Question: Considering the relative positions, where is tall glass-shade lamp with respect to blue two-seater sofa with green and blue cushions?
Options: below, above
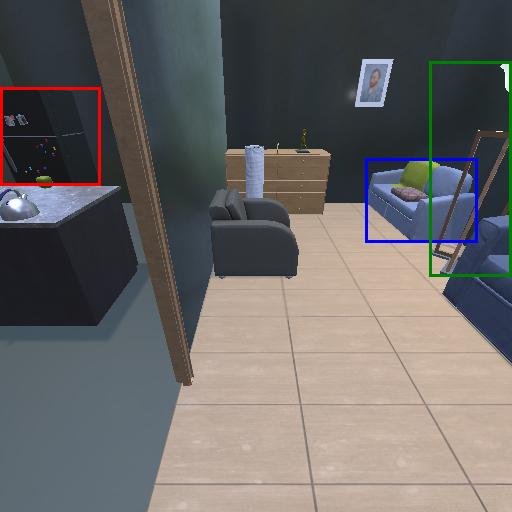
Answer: below